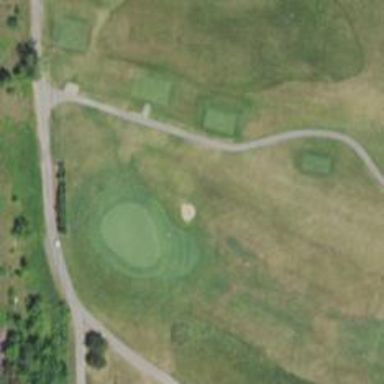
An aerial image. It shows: View of golf hole.